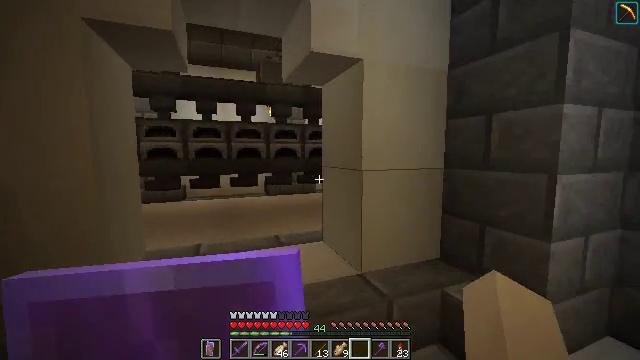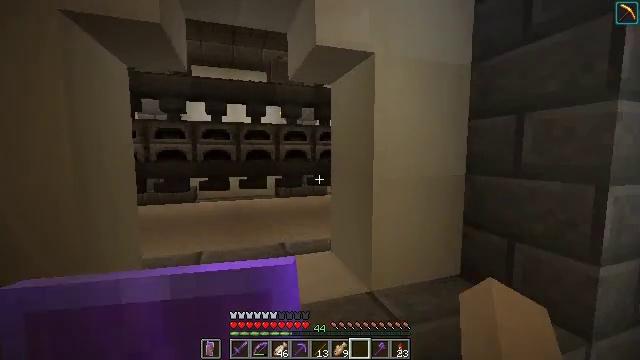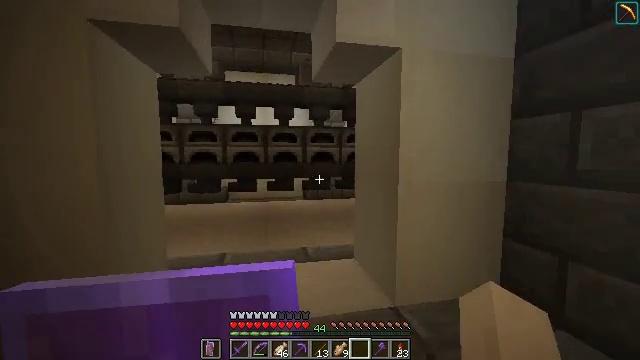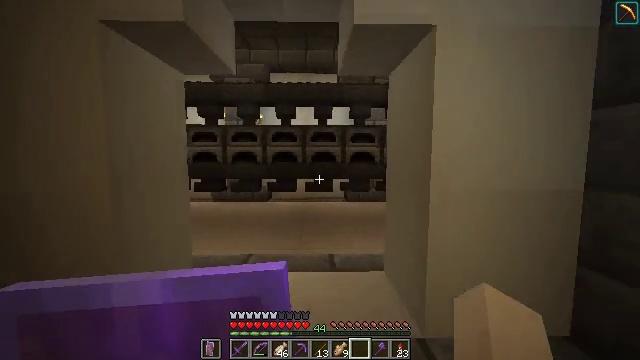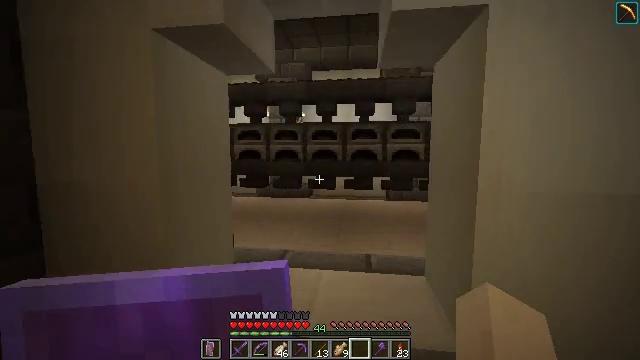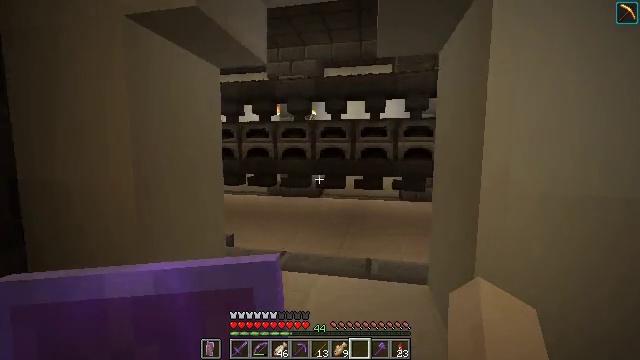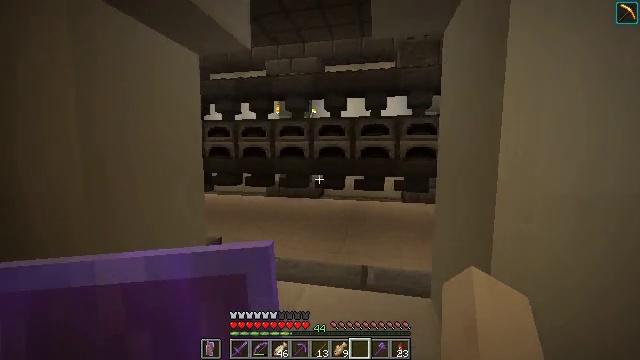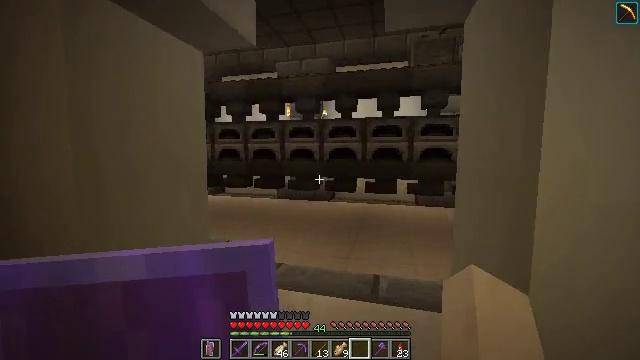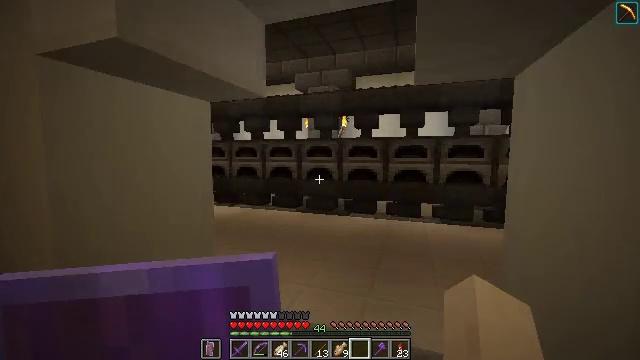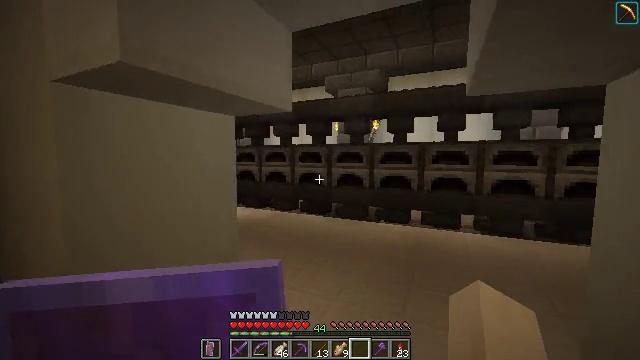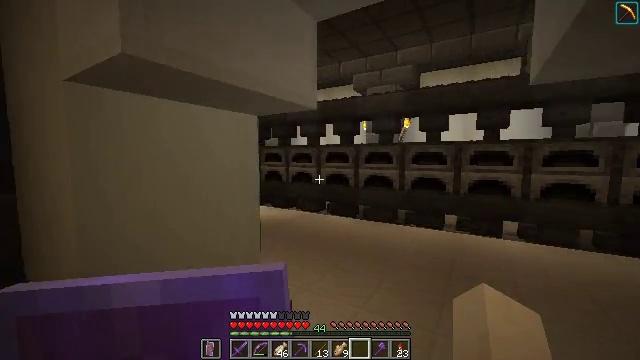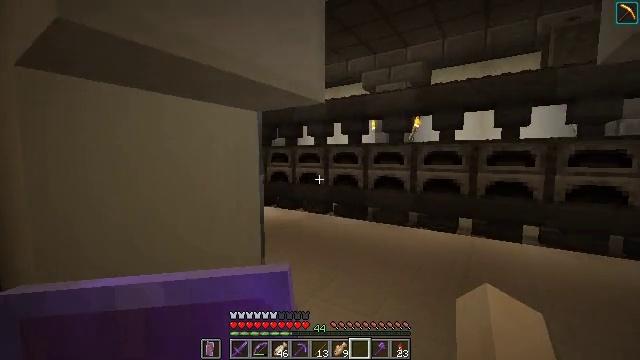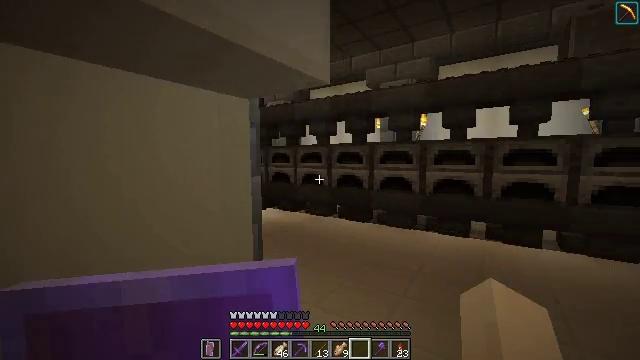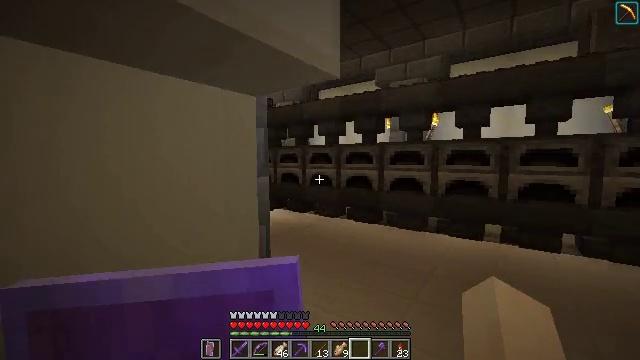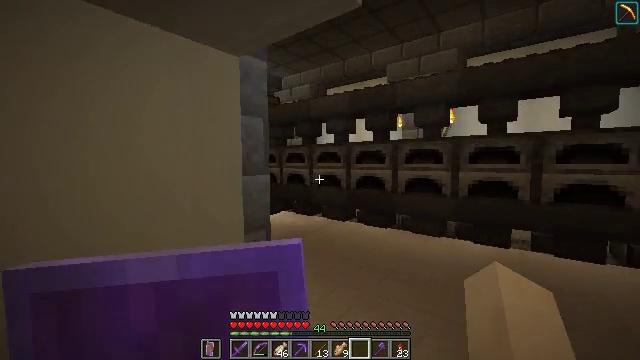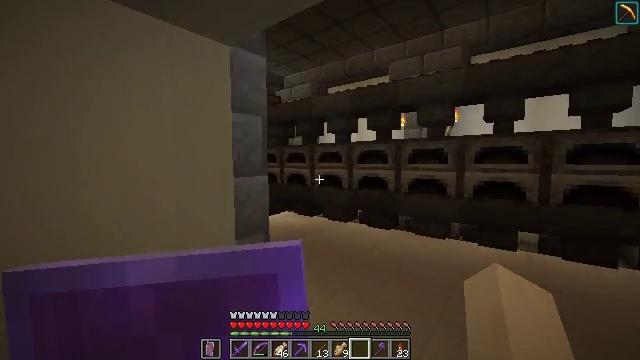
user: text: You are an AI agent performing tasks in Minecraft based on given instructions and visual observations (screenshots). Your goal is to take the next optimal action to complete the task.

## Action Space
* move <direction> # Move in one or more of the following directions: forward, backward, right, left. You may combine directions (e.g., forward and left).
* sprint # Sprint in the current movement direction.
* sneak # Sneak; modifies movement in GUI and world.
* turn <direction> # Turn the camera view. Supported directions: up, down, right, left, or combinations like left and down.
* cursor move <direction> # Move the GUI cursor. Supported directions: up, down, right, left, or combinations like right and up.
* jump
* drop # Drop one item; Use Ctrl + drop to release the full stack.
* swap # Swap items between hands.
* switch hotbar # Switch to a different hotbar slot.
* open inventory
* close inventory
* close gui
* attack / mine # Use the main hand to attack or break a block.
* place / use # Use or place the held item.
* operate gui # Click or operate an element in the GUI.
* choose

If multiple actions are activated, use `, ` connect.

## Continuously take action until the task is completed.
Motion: motion action
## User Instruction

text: craft item soul torch
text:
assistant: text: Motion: move forward and move right, turn left
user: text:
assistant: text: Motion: move forward and move right, turn left
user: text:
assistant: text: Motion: move forward and move right, turn left
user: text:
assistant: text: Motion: move forward and move right, turn left
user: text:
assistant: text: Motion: move forward, turn left
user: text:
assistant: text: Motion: move forward
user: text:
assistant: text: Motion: move forward, turn left
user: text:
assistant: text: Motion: move forward, turn left
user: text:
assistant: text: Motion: move forward, turn left
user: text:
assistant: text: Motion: move forward, turn left
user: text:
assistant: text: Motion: move forward, turn left
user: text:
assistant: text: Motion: move forward
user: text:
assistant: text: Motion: move forward, turn left
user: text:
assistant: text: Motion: move forward, turn left
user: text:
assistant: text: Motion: move forward
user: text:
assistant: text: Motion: move forward
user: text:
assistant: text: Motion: move forward
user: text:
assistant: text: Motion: move forward
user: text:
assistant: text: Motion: move forward, turn left
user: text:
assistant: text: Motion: move forward, turn left
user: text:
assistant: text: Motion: move forward, turn left and up
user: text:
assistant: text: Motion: move forward, turn left
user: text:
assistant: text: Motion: move forward, turn left
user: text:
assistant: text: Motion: move forward
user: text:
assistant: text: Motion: move forward
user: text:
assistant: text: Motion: move forward
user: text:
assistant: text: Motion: move forward
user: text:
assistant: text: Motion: move forward
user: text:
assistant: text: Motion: move forward, turn left
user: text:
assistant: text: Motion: move forward, turn left